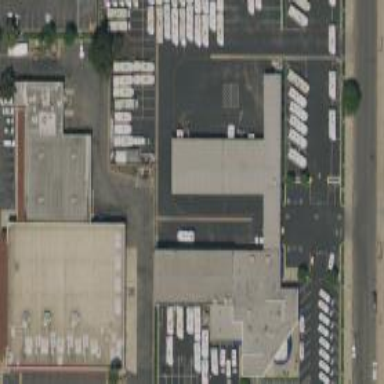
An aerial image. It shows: Car rental facility.